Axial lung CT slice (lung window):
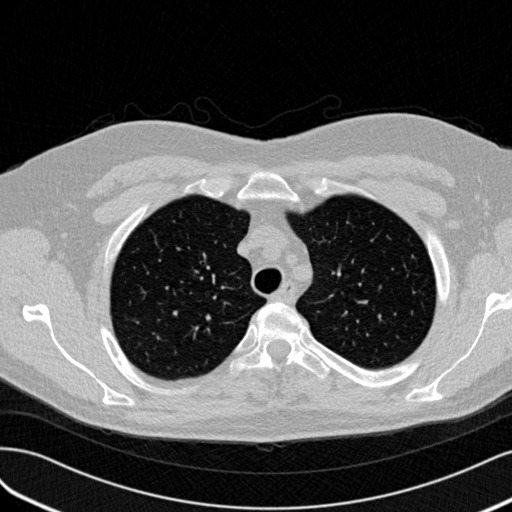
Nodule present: no